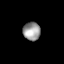
Tissue: lung
Cell type: Epithelial cells
Senescence score: 0.2168
Nuclear area (px): 308
Mean DAPI intensity: 154.068